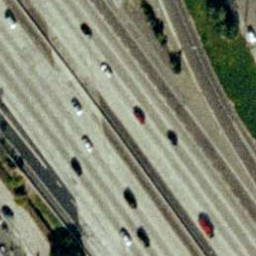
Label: freeway